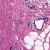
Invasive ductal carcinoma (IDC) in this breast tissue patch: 0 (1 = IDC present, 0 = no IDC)